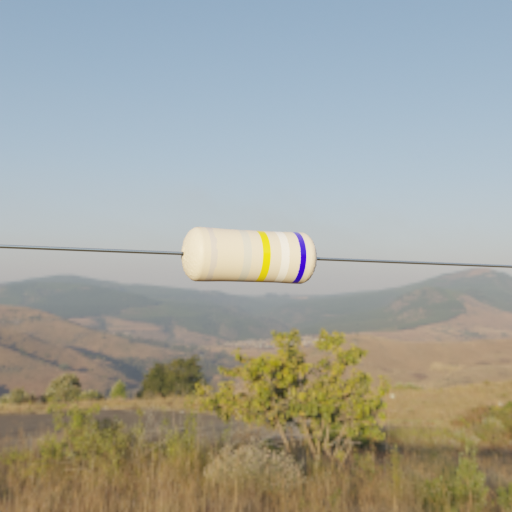
Resistor colour bands (in order): silver, silver, yellow, white, blue